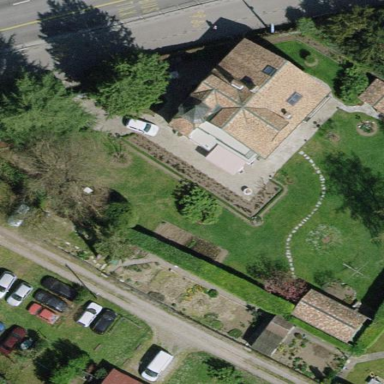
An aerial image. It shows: Garden enclosed by fence.